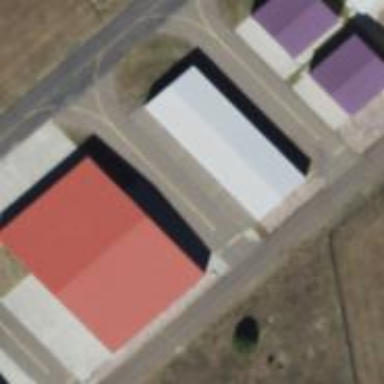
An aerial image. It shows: Hangar building at the airport.